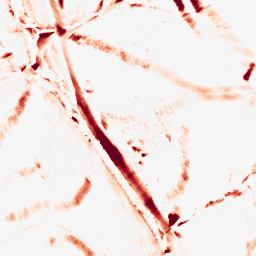
Category: morphological
Decomposition family: morphological_diamond
Decomposition parameters: operation: opening
radius: 10
Upsampling method: bicubic
Upsampling parameters: scale: 2
Upsampling scale: 2